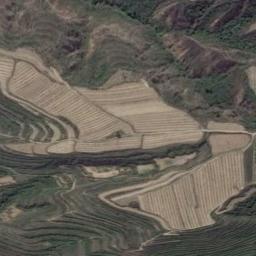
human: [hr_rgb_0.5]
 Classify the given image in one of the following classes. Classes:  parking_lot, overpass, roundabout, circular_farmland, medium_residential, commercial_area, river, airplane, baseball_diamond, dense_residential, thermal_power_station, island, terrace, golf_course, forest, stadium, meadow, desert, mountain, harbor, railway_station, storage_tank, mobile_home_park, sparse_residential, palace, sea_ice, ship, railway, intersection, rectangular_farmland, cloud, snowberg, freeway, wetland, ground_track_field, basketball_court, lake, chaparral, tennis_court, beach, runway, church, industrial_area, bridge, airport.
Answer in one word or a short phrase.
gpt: terrace